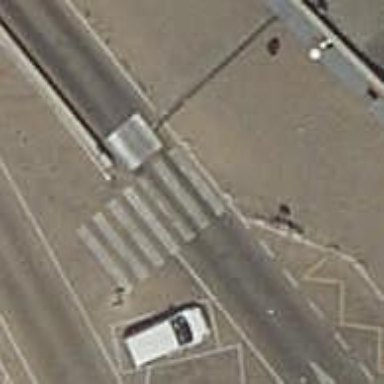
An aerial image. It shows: Zebra crossing on the road.